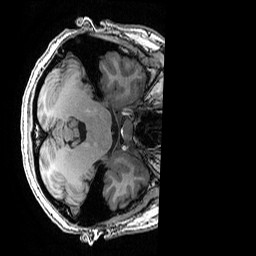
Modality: T1w
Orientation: axial
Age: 26
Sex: female
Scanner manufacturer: ge
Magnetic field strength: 3 T
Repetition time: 0.007 s
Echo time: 0.00342 s